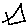
Label: square